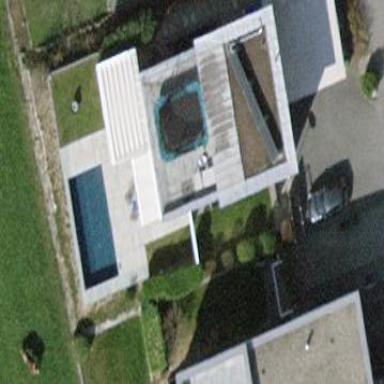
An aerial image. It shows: Detached building.